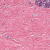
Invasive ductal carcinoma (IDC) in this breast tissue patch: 0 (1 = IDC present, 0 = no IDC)